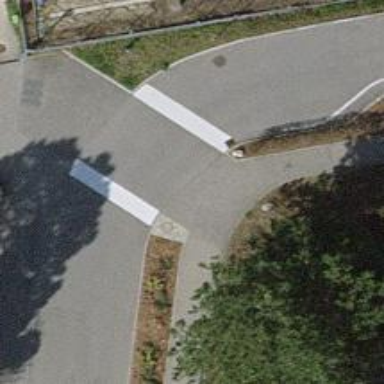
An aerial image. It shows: Zebra crossing on the road.